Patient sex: M
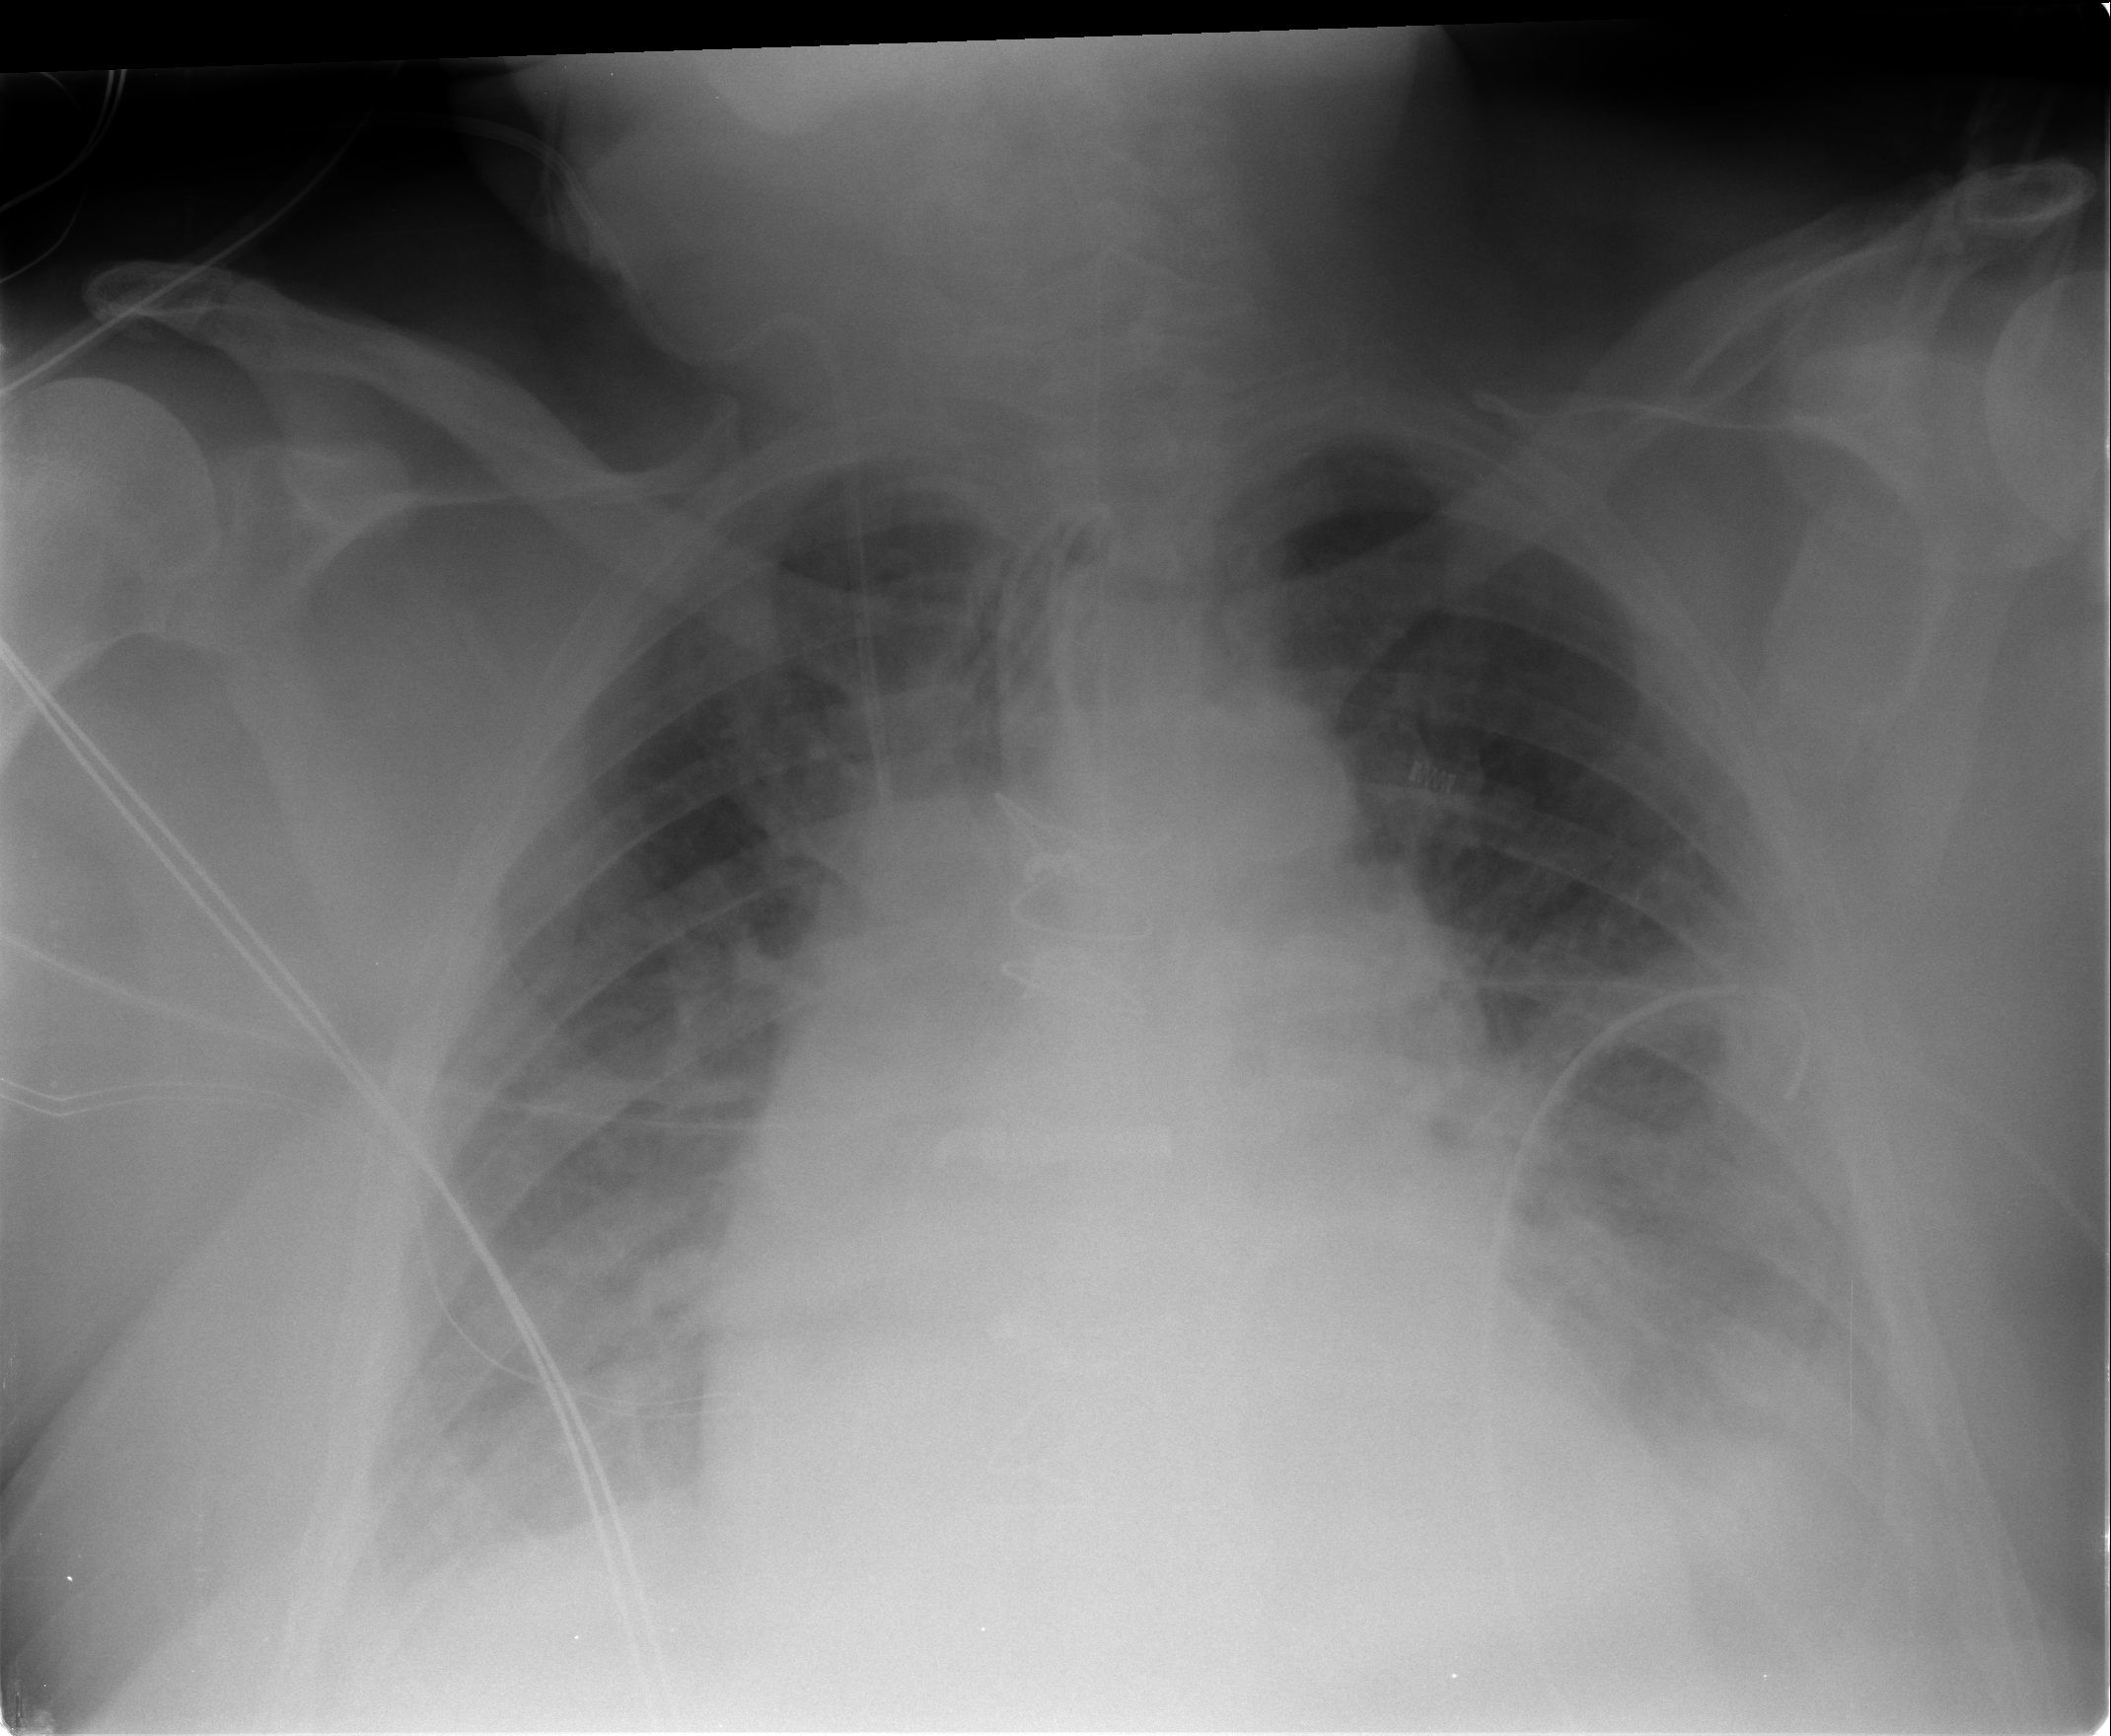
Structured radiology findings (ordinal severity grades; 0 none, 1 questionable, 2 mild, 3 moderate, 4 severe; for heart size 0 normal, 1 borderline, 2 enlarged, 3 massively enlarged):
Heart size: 2
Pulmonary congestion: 2
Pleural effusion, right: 2
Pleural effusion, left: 2
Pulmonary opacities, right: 2
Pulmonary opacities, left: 2
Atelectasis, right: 2
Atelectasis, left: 2